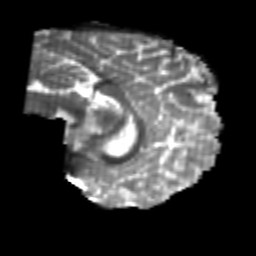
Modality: T2w
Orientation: sagittal
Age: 22
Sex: male
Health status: healthy
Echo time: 0.074 s